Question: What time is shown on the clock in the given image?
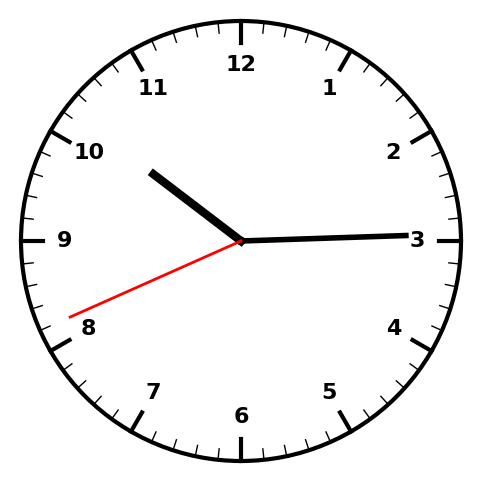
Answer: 10:14:41